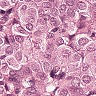
Metastatic tissue present: yes